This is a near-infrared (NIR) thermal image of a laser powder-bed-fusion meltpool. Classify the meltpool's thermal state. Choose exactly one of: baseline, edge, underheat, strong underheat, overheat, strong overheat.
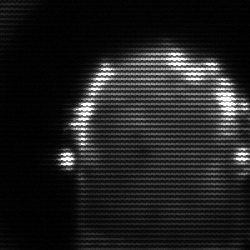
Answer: baseline